Field crop: maize
Growth stage: 2
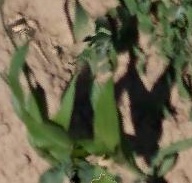
Species: maize